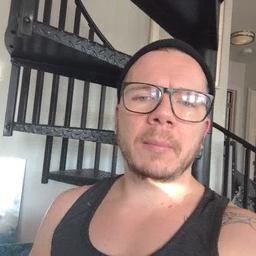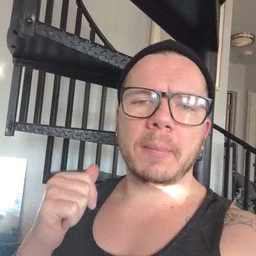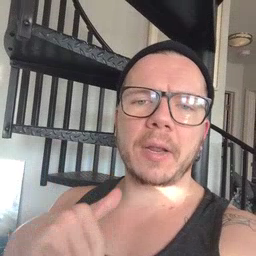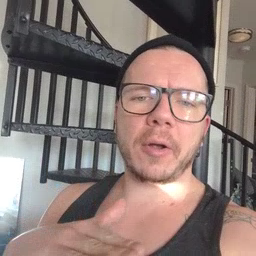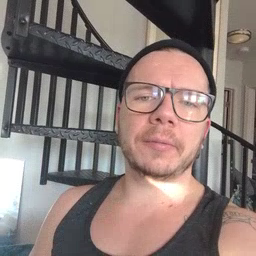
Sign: backyard